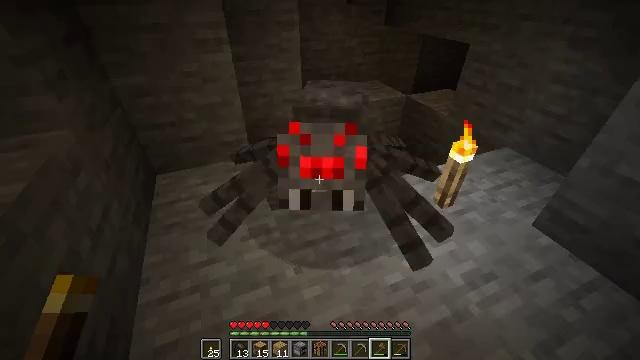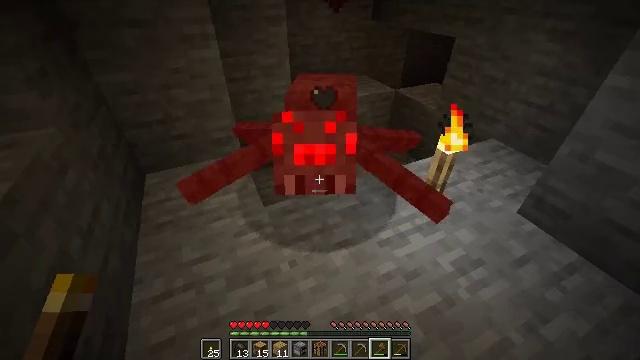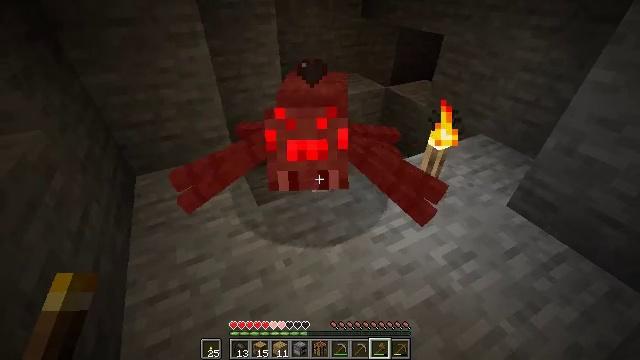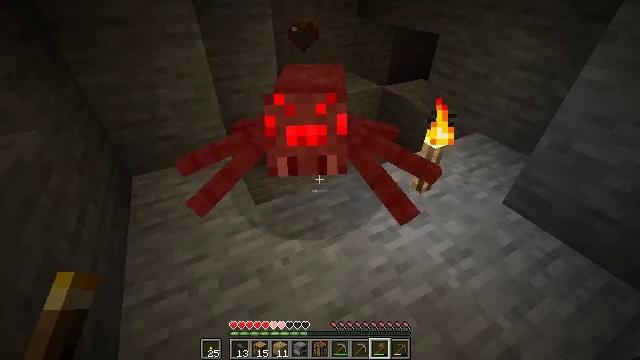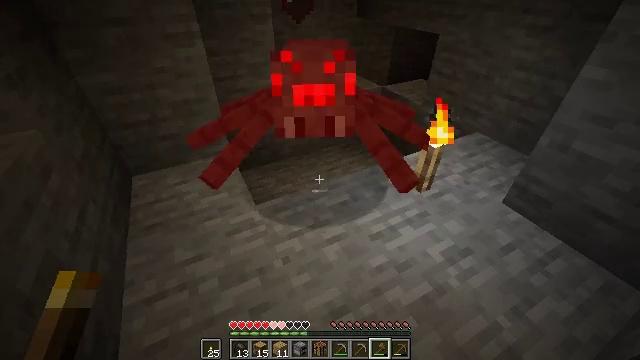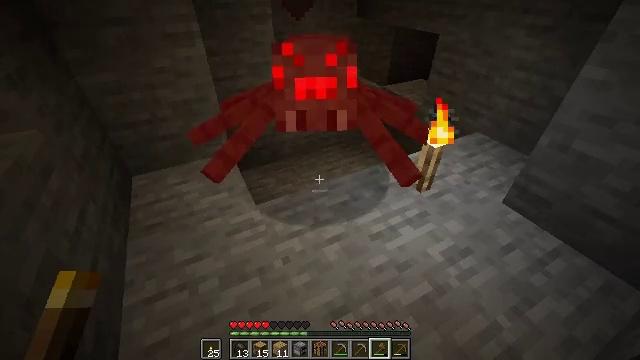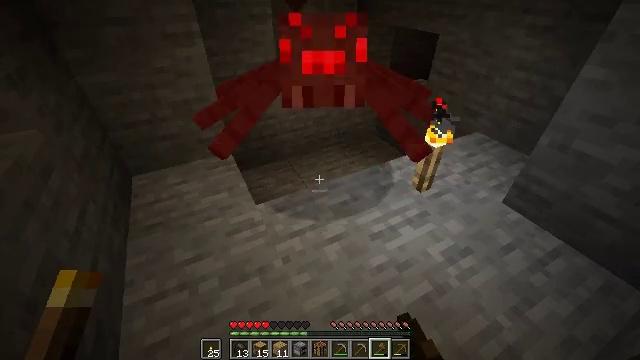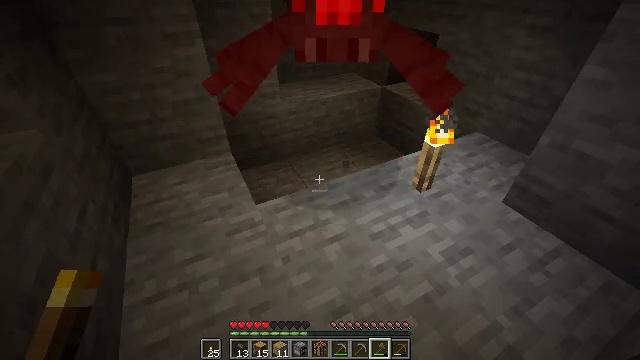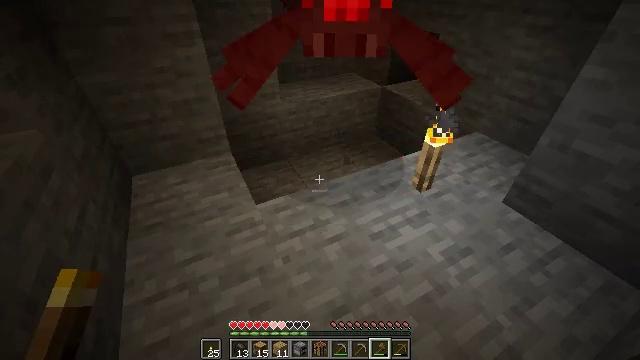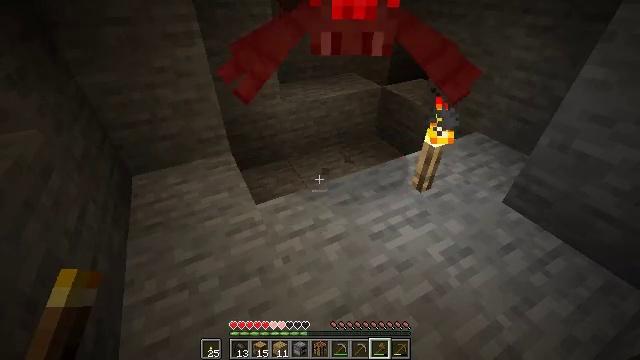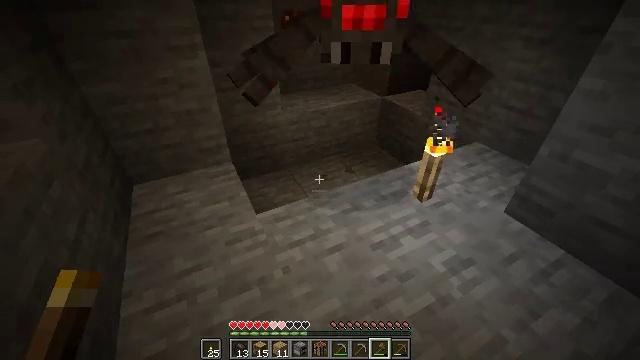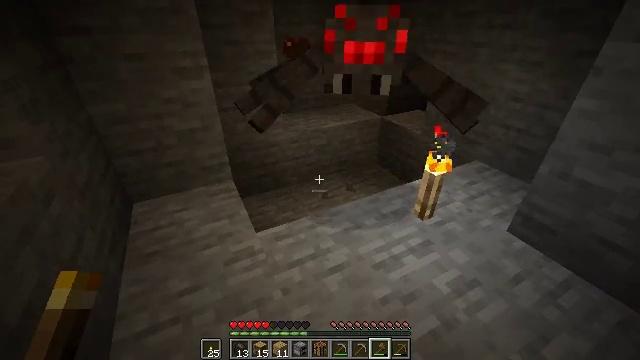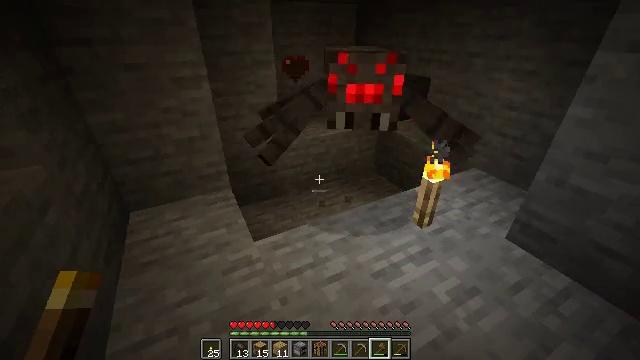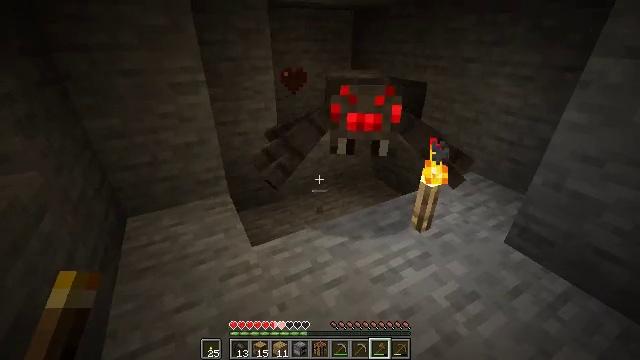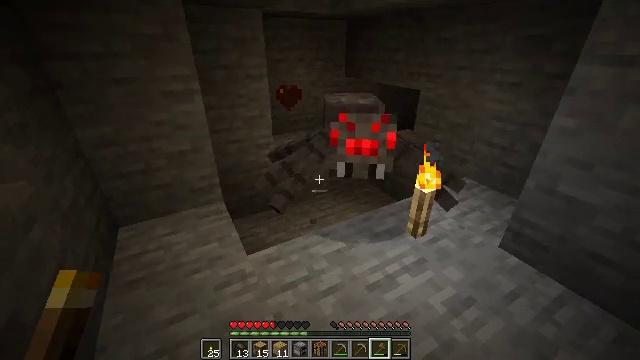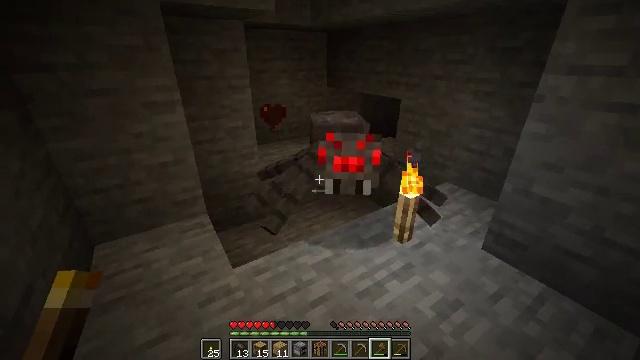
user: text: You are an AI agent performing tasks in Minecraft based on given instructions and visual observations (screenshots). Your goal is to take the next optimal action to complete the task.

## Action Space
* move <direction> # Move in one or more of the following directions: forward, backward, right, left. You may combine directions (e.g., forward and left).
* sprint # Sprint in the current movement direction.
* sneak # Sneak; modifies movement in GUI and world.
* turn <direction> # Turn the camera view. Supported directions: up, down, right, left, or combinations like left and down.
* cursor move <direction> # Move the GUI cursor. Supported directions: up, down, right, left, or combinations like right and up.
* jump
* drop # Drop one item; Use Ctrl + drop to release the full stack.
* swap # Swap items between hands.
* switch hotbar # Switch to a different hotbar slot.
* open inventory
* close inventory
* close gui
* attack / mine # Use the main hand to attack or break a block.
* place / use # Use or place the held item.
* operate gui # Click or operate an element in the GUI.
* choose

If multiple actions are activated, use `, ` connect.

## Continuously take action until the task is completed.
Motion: motion action
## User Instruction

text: Kill mobs.
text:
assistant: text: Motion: turn right
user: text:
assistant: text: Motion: turn right
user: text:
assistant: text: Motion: no_op
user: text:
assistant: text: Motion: no_op
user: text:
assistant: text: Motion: attack / mine
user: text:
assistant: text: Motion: attack / mine
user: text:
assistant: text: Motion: attack / mine
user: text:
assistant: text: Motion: attack / mine
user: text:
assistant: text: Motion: attack / mine
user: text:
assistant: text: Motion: turn up
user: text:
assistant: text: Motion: turn up
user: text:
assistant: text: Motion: turn up
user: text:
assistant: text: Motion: turn up
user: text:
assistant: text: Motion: turn right and up
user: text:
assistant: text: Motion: turn right and up
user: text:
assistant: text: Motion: attack / mine
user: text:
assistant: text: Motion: attack / mine
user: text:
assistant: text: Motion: attack / mine
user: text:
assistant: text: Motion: attack / mine
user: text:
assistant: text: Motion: attack / mine
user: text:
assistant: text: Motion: no_op